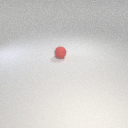
small red rubber sphere